Question:
So here is my application and this is my MainActivity. Like i said in my question, how would i get total cound of Items and total value of some prices.
'''
public class MainActivity extends BaseActivity {
// Declare variables
private static final int ACTIVITY_CREATE=0;
private static final int ACTIVITY_EDIT=1;
private static final int INSERT_ID = Menu.FIRST;
private static final int DELETE_ID = Menu.FIRST + 1;
private GroceryDbAdapter mDbHelper;
Button addItem;
private Toolbar toolbar;
private ListView listView;
@Override
public void onCreate(Bundle savedInstanceState) {
super.onCreate(savedInstanceState);
FrameLayout frameLayout = (FrameLayout)findViewById(R.id.frame_container);
// inflate the custom activity layout
LayoutInflater layoutInflater = (LayoutInflater)getSystemService(Context.LAYOUT_INFLATER_SERVICE);
View activityView = layoutInflater.inflate(R.layout.activity_main, null,false);
frameLayout.addView(activityView);
// Setting toolbar
toolbar = (Toolbar) findViewById(R.id.app_bar);
setSupportActionBar(toolbar);
getSupportActionBar().setDisplayHomeAsUpEnabled(true);
getSupportActionBar().setHomeButtonEnabled(true);
getSupportActionBar().setLogo(R.drawable.shopping_cart_logo);
// Setting database and adapter
mDbHelper = new GroceryDbAdapter(this);
mDbHelper.open();
// Locate ListView
listView = (ListView) findViewById(R.id.list);
// Locate button and initialization
addItem = (Button) findViewById(R.id.add_item);
addItem.setOnClickListener(new View.OnClickListener() {
@Override
public void onClick(View v) {
Intent intent = new Intent(MainActivity.this, AddActivity.class);
startActivity(intent);
overridePendingTransition(R.anim.slide_in, R.anim.slide_out);
}
});
fillData();
}
@SuppressWarnings("deprecation")
private void fillData() {
Cursor itemsCursor = mDbHelper.fetchAllItems();
startManagingCursor(itemsCursor);
// Create an array to specify the fields we want to display in the list (only TITLE)
String[] from = new String[]{GroceryDbAdapter.KEY_TITLE, GroceryDbAdapter.KEY_PRICE};
// and an array of the fields we want to bind those fields to (in this case just title)
int[] to = new int[]{R.id.title, R.id.price};
// Now create a simple cursor adapter and set it to display
SimpleCursorAdapter items =
new SimpleCursorAdapter(this, R.layout.list_item_row, itemsCursor, from, to);
listView.setAdapter(items);
}
@Override
public boolean onCreateOptionsMenu(Menu menu) {
super.onCreateOptionsMenu(menu);
menu.add(0, INSERT_ID, 0, "Add Item");
return true;
}
public boolean onOptionsItemSelected(int featureId, MenuItem item) {
switch(item.getItemId()) {
case INSERT_ID:
createItem();
return true;
}
return super.onMenuItemSelected(featureId, item);
}
@Override
public void onCreateContextMenu(ContextMenu menu, View v,
ContextMenuInfo menuInfo) {
super.onCreateContextMenu(menu, v, menuInfo);
menu.add(0, DELETE_ID, 0, "Delete Item");
}
@Override
public boolean onContextItemSelected(MenuItem item) {
switch(item.getItemId()) {
case DELETE_ID:
AdapterContextMenuInfo info = (AdapterContextMenuInfo) item.getMenuInfo();
mDbHelper.deleteItem(info.id);
fillData();
return true;
}
return super.onContextItemSelected(item);
}
private void createItem() {
Intent i = new Intent(this, AddActivity.class);
startActivityForResult(i, ACTIVITY_CREATE);
}
public void onListItemClick(ListView l, View v, int position, long id) {
super.onListItemClick(l, v, position, id);
Intent i = new Intent(this, AddActivity.class);
i.putExtra(GroceryDbAdapter.KEY_ROWID, id);
startActivityForResult(i, ACTIVITY_EDIT);
}
@Override
protected void onActivityResult(int requestCode, int resultCode, Intent intent) {
super.onActivityResult(requestCode, resultCode, intent);
fillData();
}
}
'''
'''
<RelativeLayout xmlns:android="http://schemas.android.com/apk/res/android"
android:id="@+id/mainContent"
android:layout_width="wrap_content"
android:layout_height="wrap_content" >
<include
android:id="@+id/app_bar"
layout="@layout/app_bar" />
<Button
android:id="@+id/add_item"
style="@style/MyCustomButton"
android:layout_width="match_parent"
android:layout_height="wrap_content"
android:layout_alignParentBottom="true"
android:text="@string/add_button" />
<ListView
android:id="@+id/list"
android:choiceMode="multipleChoice"
android:layout_width="fill_parent"
android:layout_height="wrap_content"
android:layout_above="@+id/add_item"
android:layout_below="@+id/relativeLayout"
android:layout_centerHorizontal="true"
android:layout_margin="@dimen/margin"
android:divider="@color/list_divider_row"
android:dividerHeight="@dimen/divider_height"
android:listSelector="@drawable/list_row_selector" >
</ListView>
<RelativeLayout
android:id="@+id/relativeLayout"
android:layout_width="wrap_content"
android:layout_height="wrap_content"
android:layout_alignLeft="@+id/listView1"
android:layout_alignStart="@+id/listView1"
android:layout_alignRight="@+id/listView1"
android:layout_alignEnd="@+id/listView1"
android:layout_below="@+id/app_bar"
android:padding="@dimen/relative_layout_padding" >
<TextView
android:id="@+id/item_text"
android:layout_width="wrap_content"
android:layout_height="wrap_content"
android:layout_alignParentLeft="true"
android:layout_alignParentTop="true"
android:layout_marginLeft="10dp"
android:layout_marginTop="4dp"
android:text="Items"
android:textColor="#474747"
android:textSize="16sp" />
<TextView
android:id="@+id/item_count"
android:layout_width="wrap_content"
android:layout_height="wrap_content"
android:layout_alignParentTop="true"
android:layout_marginLeft="5dp"
android:layout_marginTop="4dp"
android:layout_toRightOf="@+id/item_text"
android:text="(2)"
android:textColor="#474747"
android:textSize="14sp" />
<TextView
android:id="@+id/total_amount"
android:layout_width="wrap_content"
android:layout_height="wrap_content"
android:layout_alignParentRight="true"
android:layout_centerVertical="true"
android:text="Rs. 5700"
android:textColor="#000000"
android:textSize="20dp" />
</RelativeLayout>
</RelativeLayout>
'''
'''
public class Item {
//private variables
int _id;
String title;
String price;
// Empty constructor
public Item(){
}
// constructor
public Item(int id, String title, String price){
this._id = id;
this.title = title;
this.price = price;
}
// constructor
public Item(String title, String price){
this.title = title;
this.price = price;
}
// getting ID
public int getID(){
return this._id;
}
// setting id
public void setID(int id){
this._id = id;
}
// getting name
public String getTitle(){
return this.title;
}
// setting name
public void setTitle(String title){
this.title = title;
}
// getting phone number
public String getPrice(){
return this.price;
}
// setting phone number
public void setPrice(String price){
this.price = price;
}
}
'''
'''
public class GroceryDbAdapter {
public static final String KEY_TITLE = "title";
public static final String KEY_PRICE = "price";
public static final String KEY_ROWID = "_id";
private static final String TAG = "GroceryDbAdapter";
private DatabaseHelper mDbHelper;
private SQLiteDatabase mDb;
private Context mCtx;
/**
* Database creation sql statement
*/
private static final String DATABASE_CREATE =
"create table grocery (_id integer primary key autoincrement, "
+ "title text not null, price text not null);";
private static final String DATABASE_NAME = "data";
private static final String DATABASE_TABLE = "grocery";
private static final int DATABASE_VERSION = 2;
private static class DatabaseHelper extends SQLiteOpenHelper {
DatabaseHelper(Context context) {
super(context, DATABASE_NAME, null, DATABASE_VERSION);
}
@Override
public void onCreate(SQLiteDatabase db) {
db.execSQL(DATABASE_CREATE);
}
@Override
public void onUpgrade(SQLiteDatabase db, int oldVersion, int newVersion) {
Log.w(TAG, "Upgrading database from version " + oldVersion + " to "
+ newVersion + ", which will destroy all old data");
db.execSQL("DROP TABLE IF EXISTS grocery");
onCreate(db);
}
}
/**
* Constructor - takes the context to allow the database to be
* opened/created
*
* @param ctx the Context within which to work
*/
public GroceryDbAdapter(Context ctx) {
this.mCtx = ctx;
}
/**
* Open the notes database. If it cannot be opened, try to create a new
* instance of the database. If it cannot be created, throw an exception to
* signal the failure
*
* @return this (self reference, allowing this to be chained in an
* initialization call)
* @throws SQLException if the database could be neither opened or created
*/
public GroceryDbAdapter open() throws SQLException {
mDbHelper = new DatabaseHelper(mCtx);
mDb = mDbHelper.getWritableDatabase();
return this;
}
public void close() {
mDbHelper.close();
}
/**
* Create a new note using the title and body provided. If the note is
* successfully created return the new rowId for that note, otherwise return
* a -1 to indicate failure.
*
* @param title the title of the note
* @param body the body of the note
* @return rowId or -1 if failed
*/
public long createItem(String title, String price) {
ContentValues initialValues = new ContentValues();
initialValues.put(KEY_TITLE, title);
initialValues.put(KEY_PRICE, price);
return mDb.insert(DATABASE_TABLE, null, initialValues);
}
/**
* Delete the note with the given rowId
*
* @param rowId id of note to delete
* @return true if deleted, false otherwise
*/
public boolean deleteItem(long rowId) {
return mDb.delete(DATABASE_TABLE, KEY_ROWID + "=" + rowId, null) > 0;
}
/**
* Return a Cursor over the list of all notes in the database
*
* @return Cursor over all notes
*/
public Cursor fetchAllItems() {
return mDb.query(DATABASE_TABLE, new String[] {KEY_ROWID, KEY_TITLE,
KEY_PRICE}, null, null, null, null, null);
}
/**
* Return a Cursor positioned at the note that matches the given rowId
*
* @param rowId id of note to retrieve
* @return Cursor positioned to matching note, if found
* @throws SQLException if note could not be found/retrieved
*/
public Cursor fetchItem(long rowId) throws SQLException {
Cursor mCursor =
mDb.query(true, DATABASE_TABLE, new String[] {KEY_ROWID,
KEY_TITLE, KEY_PRICE}, KEY_ROWID + "=" + rowId, null,
null, null, null, null);
if (mCursor != null) {
mCursor.moveToFirst();
}
return mCursor;
}
/**
* Update the note using the details provided. The note to be updated is
* specified using the rowId, and it is altered to use the title and body
* values passed in
*
* @param rowId id of note to update
* @param title value to set note title to
* @param body value to set note body to
* @return true if the note was successfully updated, false otherwise
*/
public boolean updateItem(long rowId, String title, String price) {
ContentValues args = new ContentValues();
args.put(KEY_TITLE, title);
args.put(KEY_PRICE, price);
return mDb.update(DATABASE_TABLE, args, KEY_ROWID + "=" + rowId, null) > 0;
}
}
'''
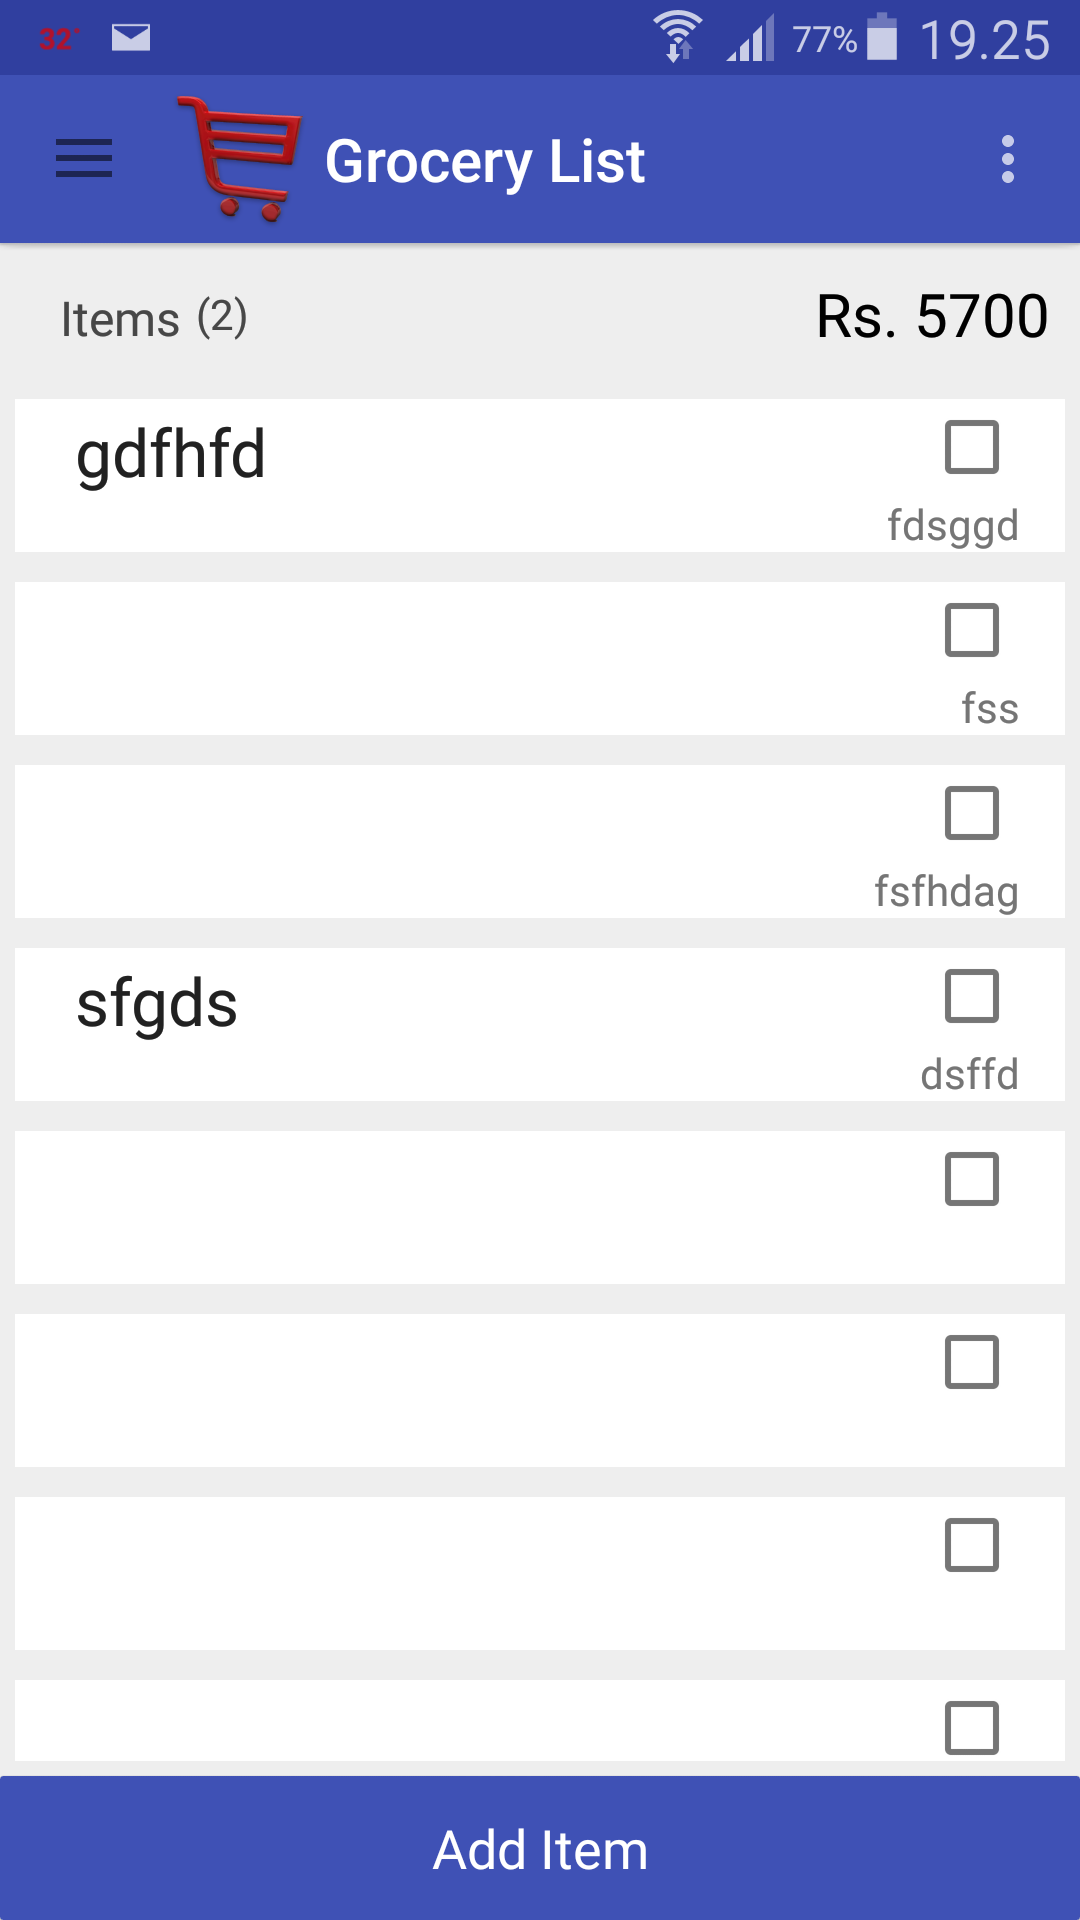
Answer: Try to this in your filldata() methods;
'''
itemCountTextView.setText(String.ValueOf(listview.getCount()));
'''
It should be return your count how many items at your listview.